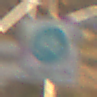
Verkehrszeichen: BeginnFahrradstrasse
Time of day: SunriseSunset
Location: Outdoor (Nature)
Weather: PartlyCloudy
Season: NotSpecified
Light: Natural